Field crop: maize
Growth stage: 2
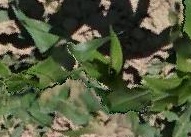
Species: maize